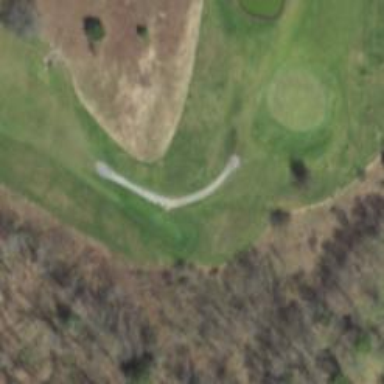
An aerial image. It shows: Golf tee.